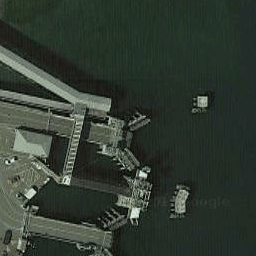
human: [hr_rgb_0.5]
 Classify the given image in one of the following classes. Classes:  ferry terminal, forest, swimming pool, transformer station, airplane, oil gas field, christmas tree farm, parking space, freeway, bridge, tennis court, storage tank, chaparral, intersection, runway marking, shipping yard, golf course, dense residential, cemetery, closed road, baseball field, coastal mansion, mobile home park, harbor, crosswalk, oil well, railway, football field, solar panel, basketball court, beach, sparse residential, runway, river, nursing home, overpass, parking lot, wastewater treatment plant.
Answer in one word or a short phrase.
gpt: ferry terminal